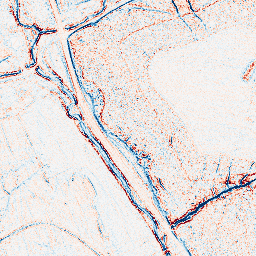
Category: edge_preserving
Decomposition family: bilateral
Decomposition parameters: d: 5
sigma_color: 50
sigma_space: 150
Upsampling method: quartic
Upsampling parameters: scale: 4
Upsampling scale: 4